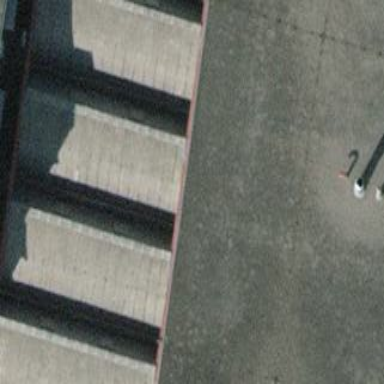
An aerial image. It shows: Industrial building.